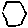
Label: hexagon